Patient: sex F, age 65
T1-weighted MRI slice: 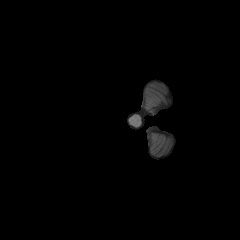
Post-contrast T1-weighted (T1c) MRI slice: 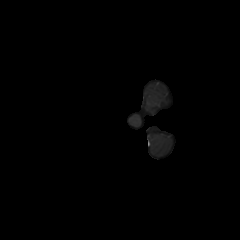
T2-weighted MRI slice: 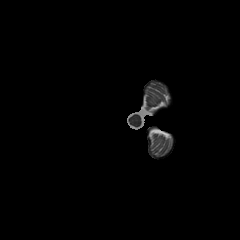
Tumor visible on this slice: no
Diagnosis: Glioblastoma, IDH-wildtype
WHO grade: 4